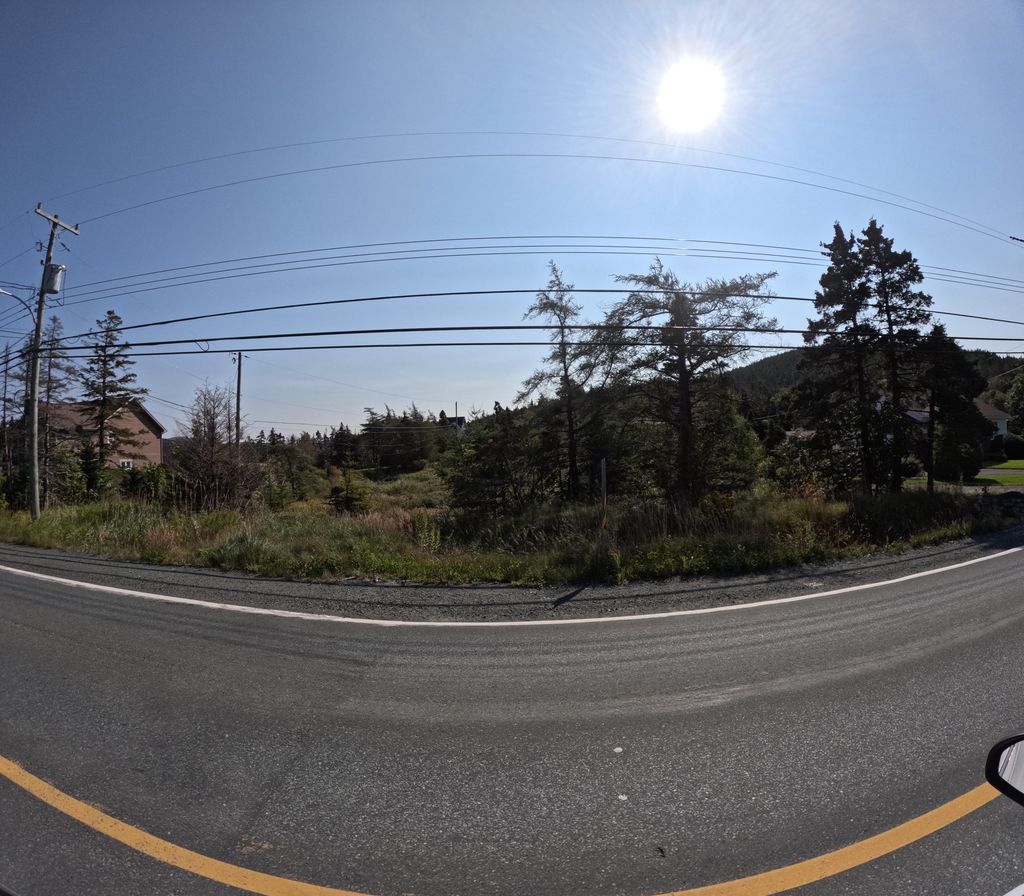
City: st_johns